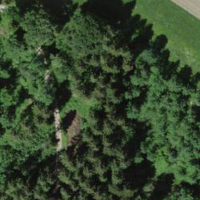
EUNIS habitat code: 43
Species observed at this site:
Impatiens parviflora